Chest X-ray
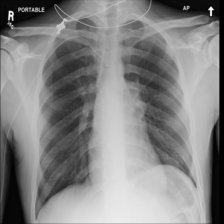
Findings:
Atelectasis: negative
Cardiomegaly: negative
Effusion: negative
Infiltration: negative
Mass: negative
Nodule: negative
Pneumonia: negative
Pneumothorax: negative
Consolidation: negative
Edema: negative
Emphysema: negative
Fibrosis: negative
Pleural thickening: negative
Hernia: negative